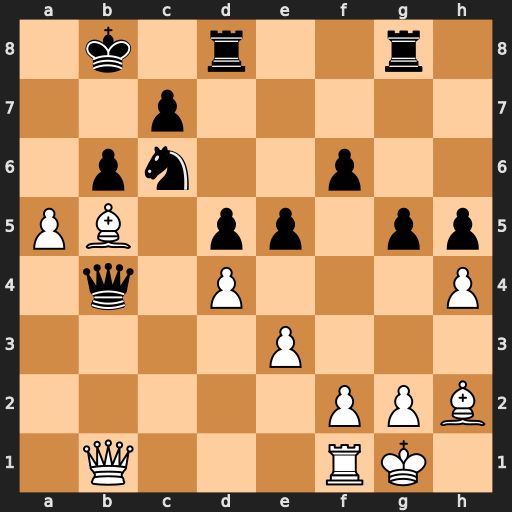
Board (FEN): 1k1r2r1/2p5/1pn2p2/PB1pp1pp/1q1P3P/4P3/5PPB/1Q3RK1
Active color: w
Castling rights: -
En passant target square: -
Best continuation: Bxc6 Qxb1 Rxb1